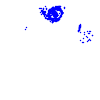
Particle: electron